Question: I'm having an issue when I try to webscrape a website using Selenium library through python.
The point is that I want to get some info about songs that are collected into this site: <URL>.
However, when I try to extract the text from the corresponding html code, the process return an empty list.
If I look at the html code from my browser (Chrome), I'll see the text part, but when I look at the same code in python, the text part does not appear.
Here is my code:
'''
browser = webdriver.Chrome()
browser.get("https://bandcamp.com/?g=all&s=top&p=0&gn=0&f=all&w=0")
name_song = browser.find_elements_by_css_selector("a.item-title")
name_artist = browser.find_elements_by_css_selector("a.item-artist")
genre = browser.find_elements_by_class_name("item-genre")
print(name_song, name artist, genre)
'''
When I print the three variables, I get the html code but there's nothing that I can extract from it. How can I solve this problem? Thanks a lot in advance for your help.
is to get "Apocalypticists" and "Kriegsmachine" and "metal", each assigned to one different variable.

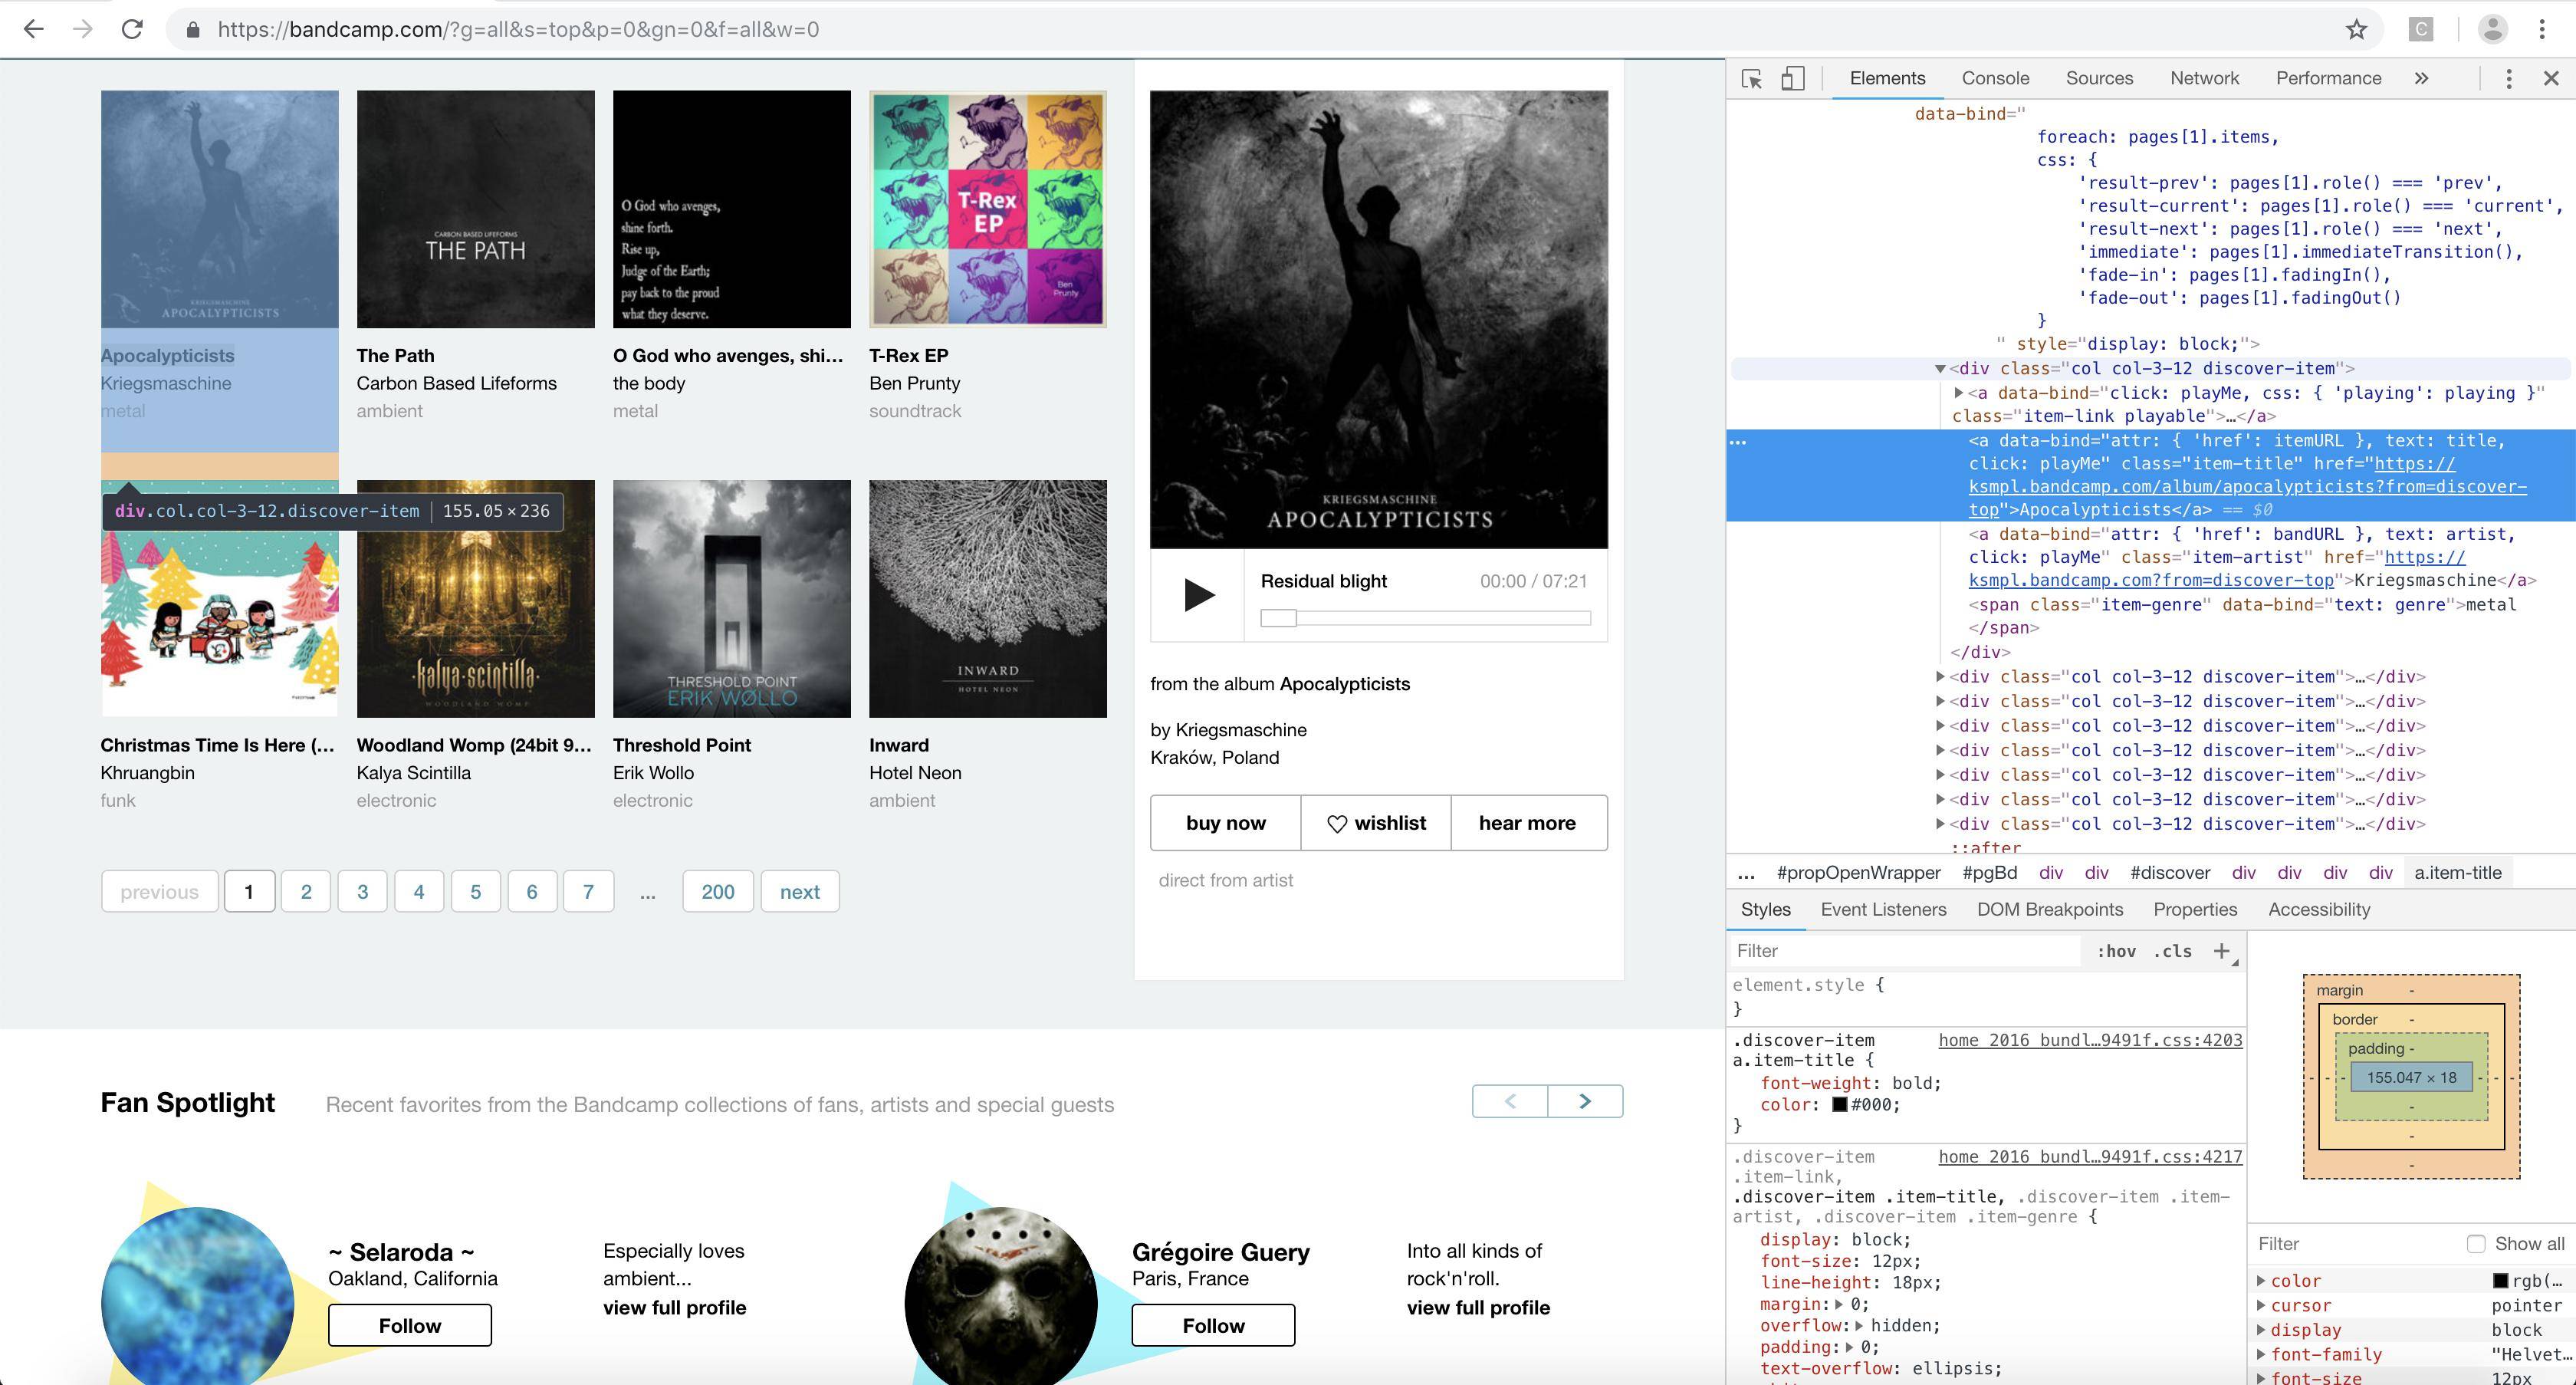
Answer: Element object will not give the innerText value. You need to call element.text to get it.
'browser.find_elements_by_class_name("item-genre")' is returning 23 element. the locator has to be changed as well to get the appropriate 8 element.
'''
browser = webdriver.Chrome()
browser.get("https://bandcamp.com/?g=all&s=top&p=0&gn=0&f=all&w=0")
name_song = browser.find_elements_by_css_selector("a.item-title")
name_artist = browser.find_elements_by_css_selector("a.item-artist")
genre = browser.find_elements_by_css_selector("span.item-genre")
for i in range(len(name_song)-1):
print(name_song[i].text)
print(name_artist[i].text)
print(genre[i].text)
'''